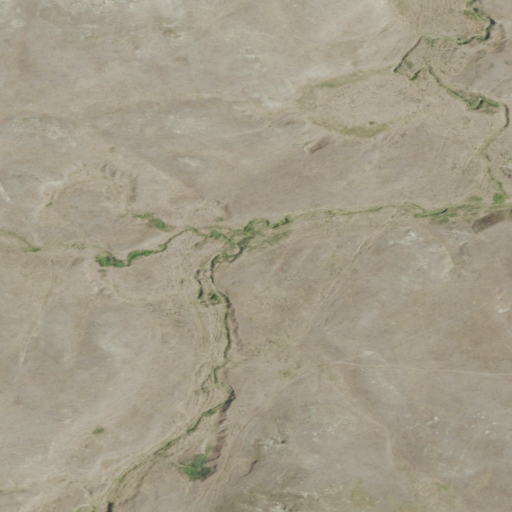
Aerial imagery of valley in Montana named Long Coulee containing only grassland